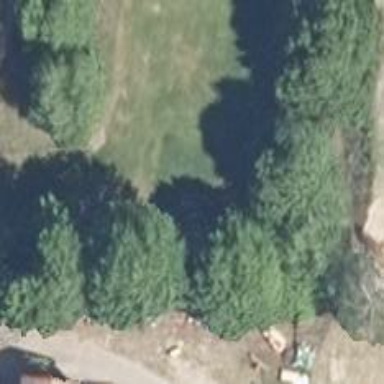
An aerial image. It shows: Golf tee.